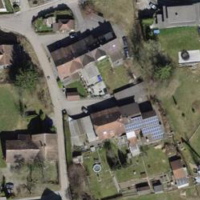
EUNIS habitat code: 54
Species observed at this site:
Lapsana communis
Chelidonium majus